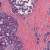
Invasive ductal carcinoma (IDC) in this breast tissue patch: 1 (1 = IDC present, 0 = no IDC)